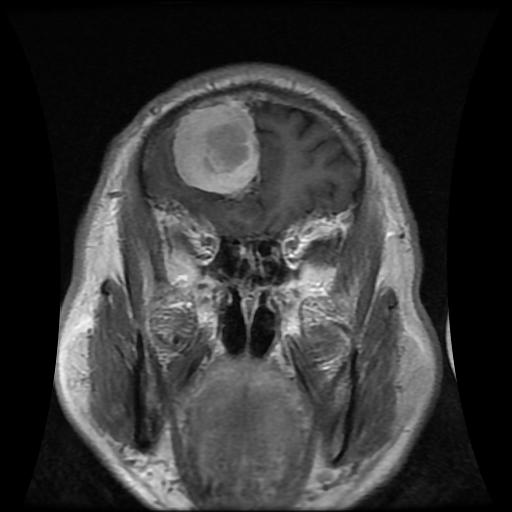
Label: meningioma